Interaction volume radius: 10 \u00c5
Interaction volume height: 15 \u00c5
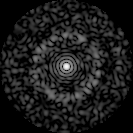
Disorder parameter: 0.8549